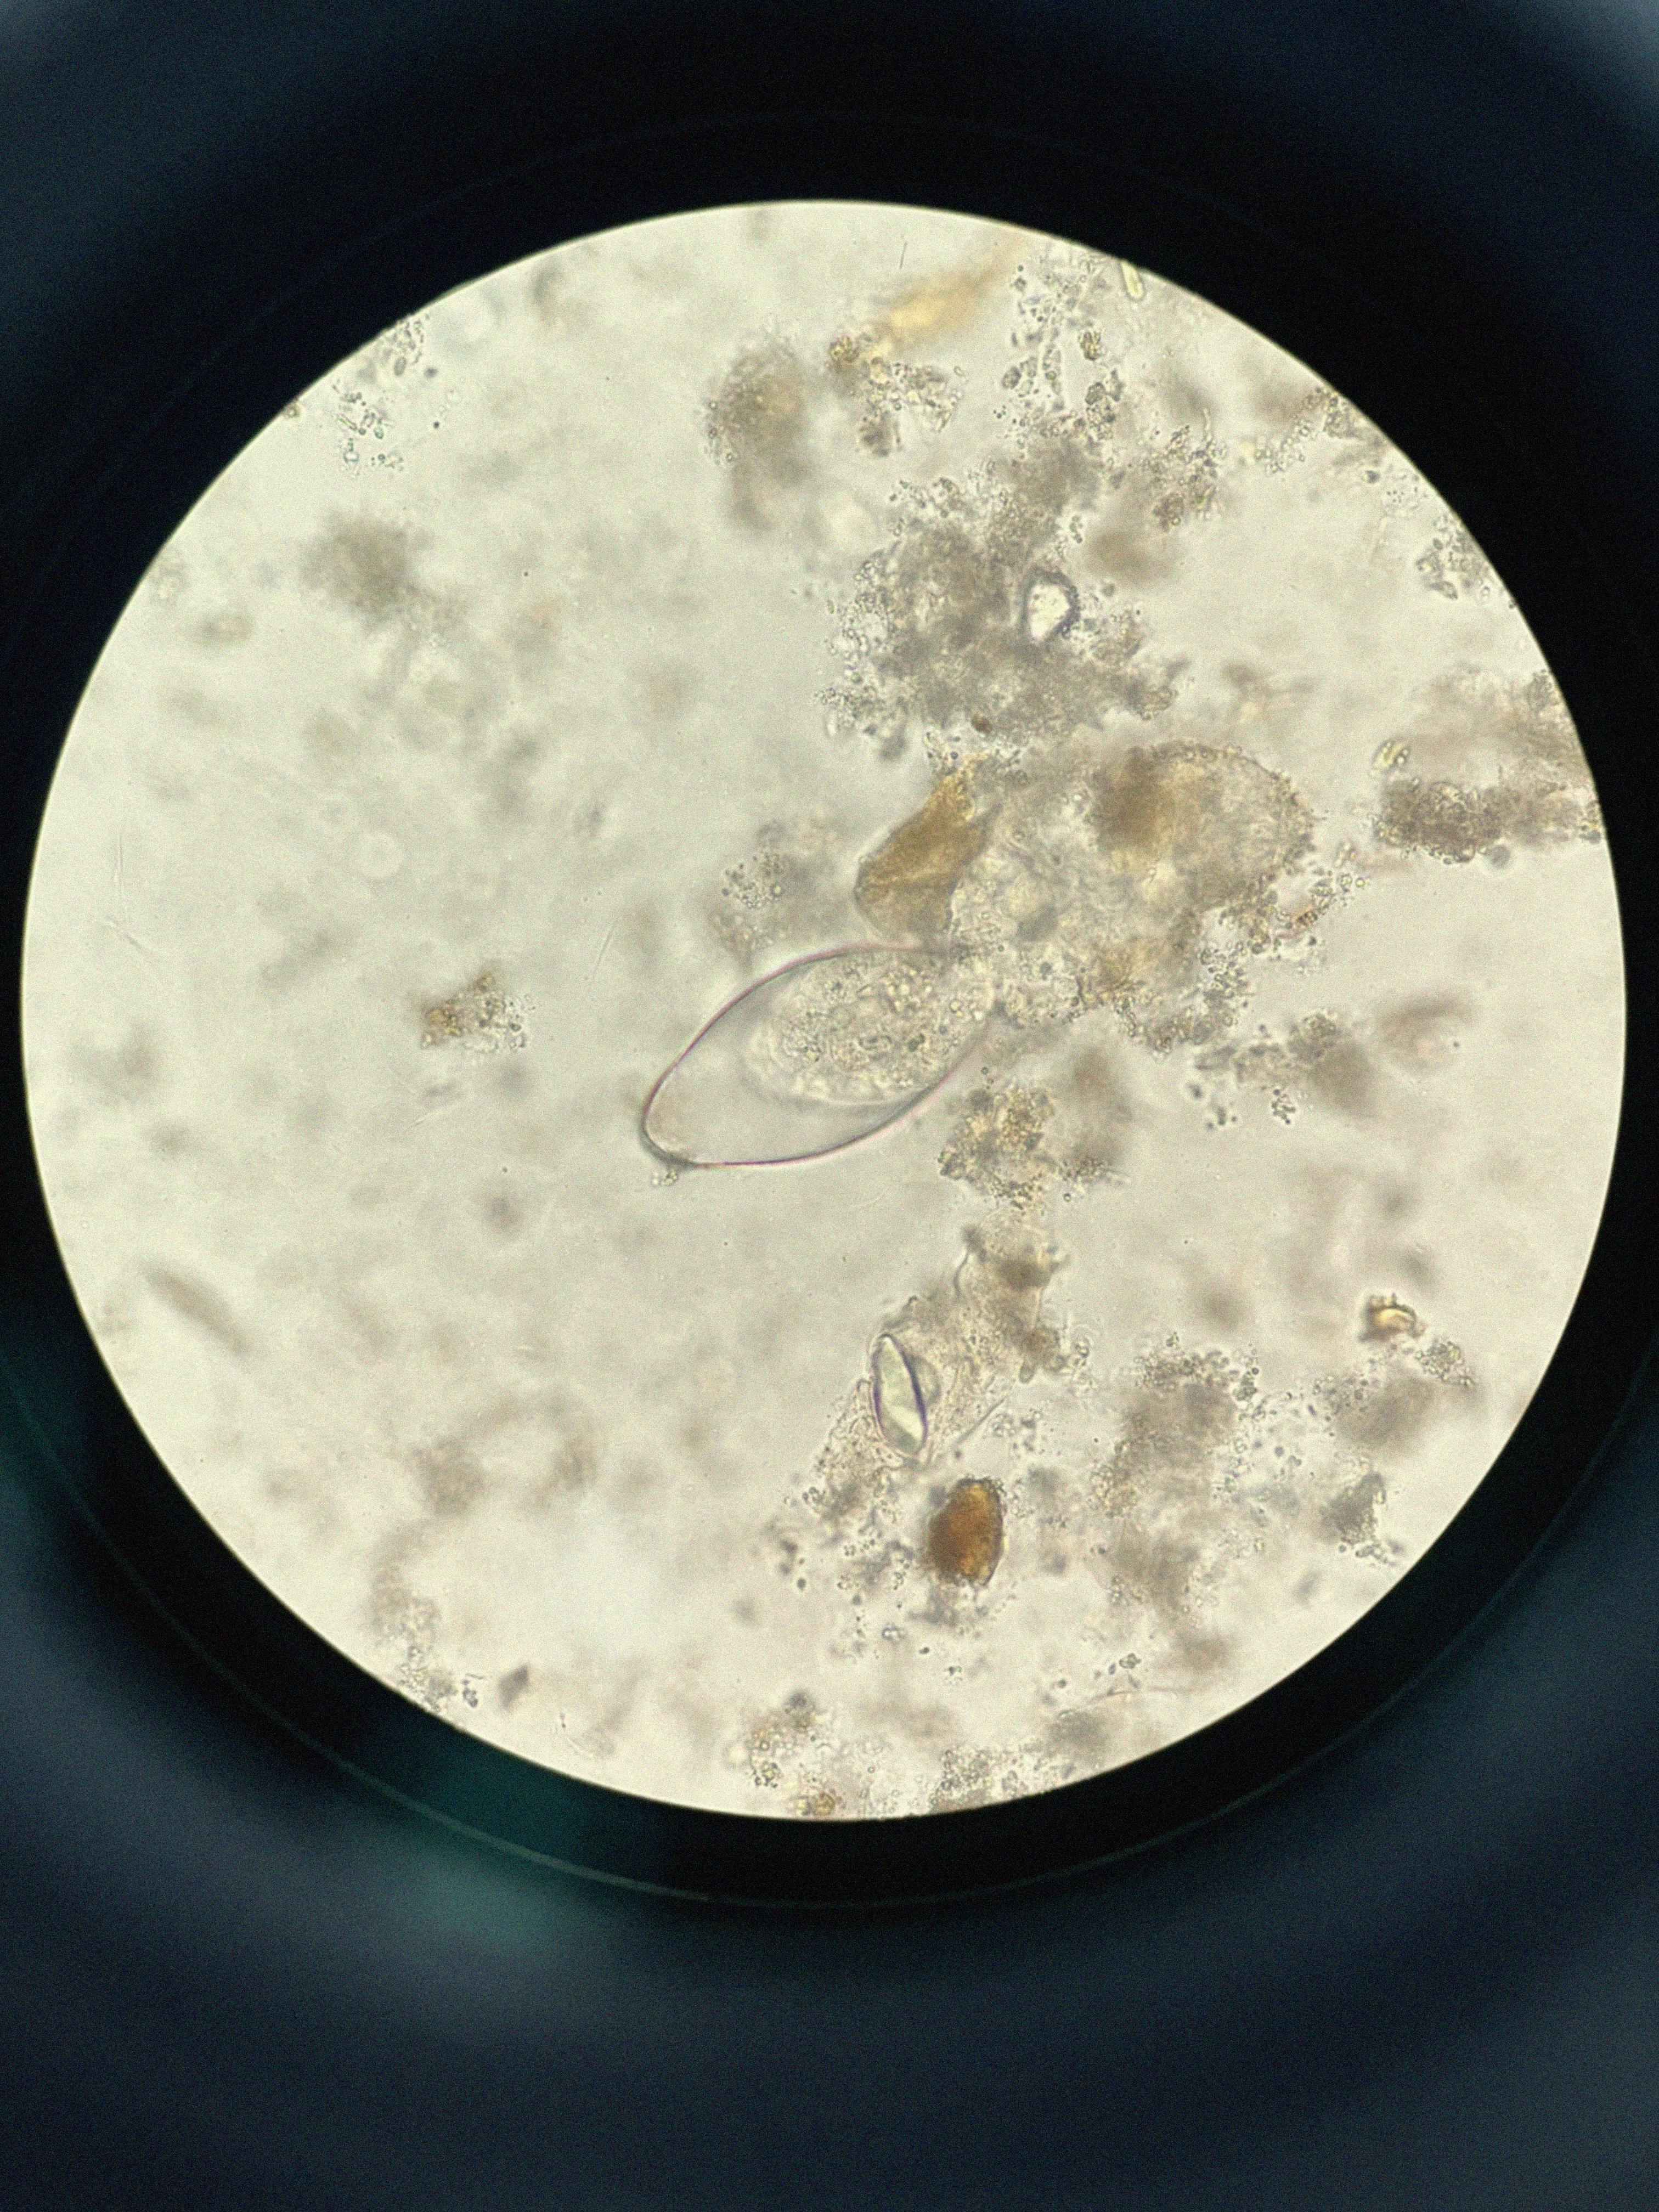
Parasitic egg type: Fasciolopsis buski